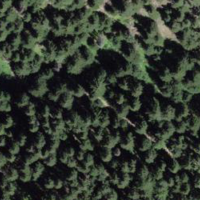
EUNIS habitat code: 43
Species observed at this site:
Caltha palustris